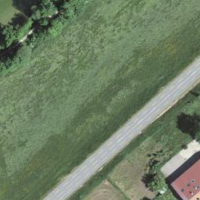
EUNIS habitat code: 24
Species observed at this site:
Falco tinnunculus
Rupicapra rupicapra